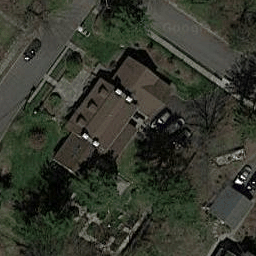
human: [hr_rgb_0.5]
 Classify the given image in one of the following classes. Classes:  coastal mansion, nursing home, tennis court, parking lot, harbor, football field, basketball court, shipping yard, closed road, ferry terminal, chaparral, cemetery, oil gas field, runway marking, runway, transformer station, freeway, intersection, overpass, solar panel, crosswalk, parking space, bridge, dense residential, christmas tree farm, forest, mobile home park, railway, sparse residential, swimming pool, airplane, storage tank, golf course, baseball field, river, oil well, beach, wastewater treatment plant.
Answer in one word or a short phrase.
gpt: sparse residential